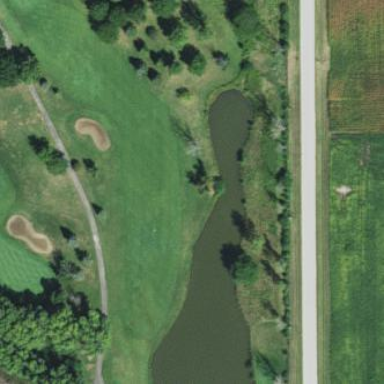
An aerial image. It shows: Water hazard on golf course. The hazard is natural water feature.